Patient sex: F
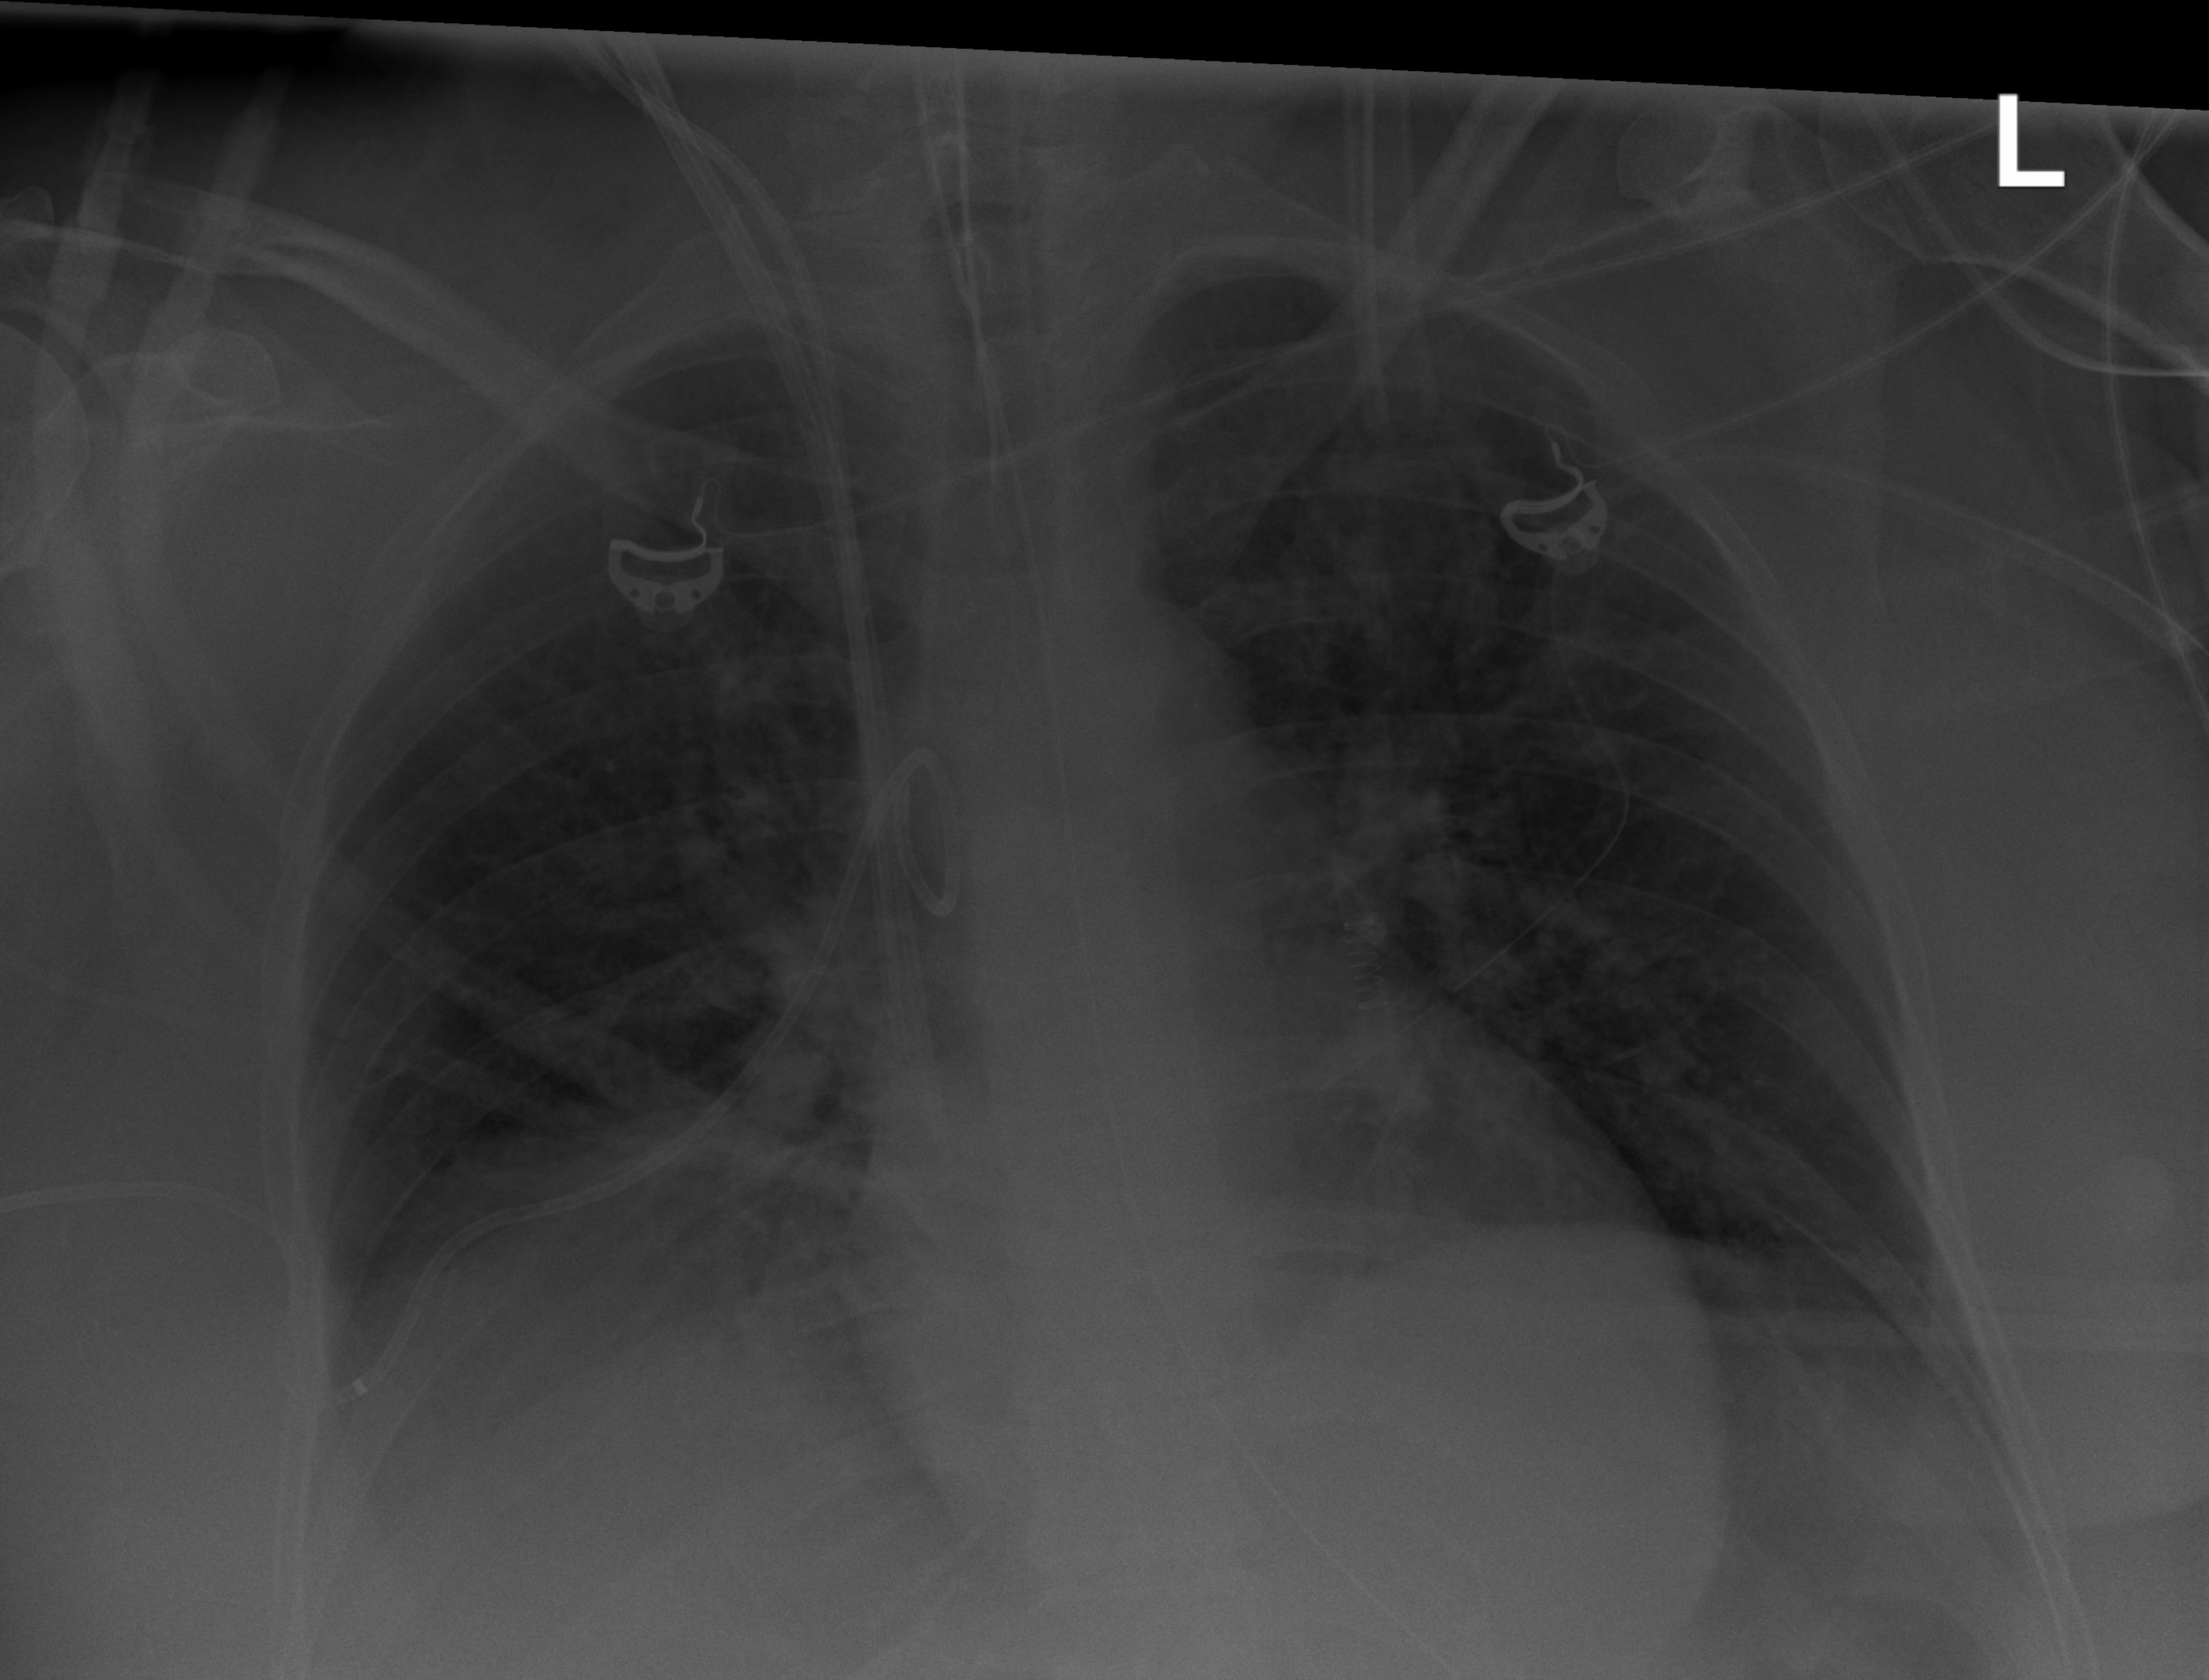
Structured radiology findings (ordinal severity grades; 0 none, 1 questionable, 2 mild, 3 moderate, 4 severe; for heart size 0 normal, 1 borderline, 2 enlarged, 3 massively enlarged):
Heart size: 0
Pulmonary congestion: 1
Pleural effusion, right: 2
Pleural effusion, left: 1
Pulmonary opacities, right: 2
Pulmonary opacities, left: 2
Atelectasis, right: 3
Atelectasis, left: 0